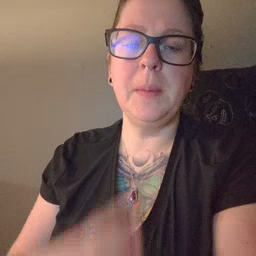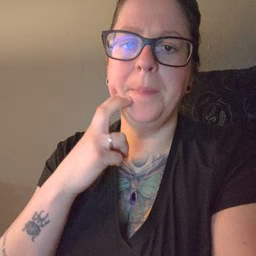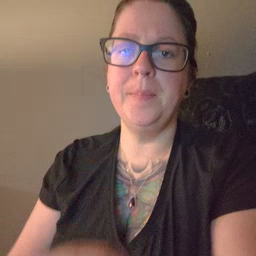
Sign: gum